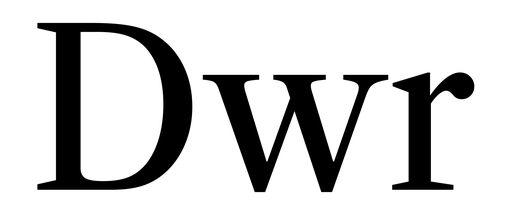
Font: LibreCaslonText_Regular